Question: I have two timeseries of data that I want represented by its individual datapoints with different shapes. The correct shape is displayed in the graph (circle and square), although the legend displays the same shape for both lines (and a step-wise line that does not need to indicated by points). How can I have a circle and a square in the legend for the glucose and CDW respectively and no shape for the substrate.

I've tried different options with scale_shape_manual, but none seemed to work.
'''
data = read.table("Aps_F12_data_samples_raw.csv", header=TRUE, sep=",", fileEncoding="UTF-8-BOM")
df = data[,c(2,3,4,5,6,7,8,10)]
names(df) = c("time", "glucose", "substrate_use", "alkyl", "bola", "oleyl", "cdw", "substrate")
p1 <- ggplot(df, aes(x = time)) +
geom_point(aes(y = cdw, colour = "CDW", shape="CDW"), size=2) +
geom_point(aes(y = glucose, colour = "glucose", shape="glucose"), size=2) +
geom_line(data=df[!is.na(df$cdw),], aes(y = cdw, colour = "CDW"), size=1) +
geom_line(aes(y = glucose, colour = "glucose"), size=1) +
geom_step(aes(y = substrate, colour = "substrate"), size=1, linetype="dashed") +
theme_classic() + ylab("Concentration (g/l)") +
xlab("Time (h)") +
scale_colour_manual(name="Time (h)", values = c("CDW" = "grey", "glucose"= "#fb6a4a", "substrate"= "black")) +
scale_shape_manual(name="Time (h)", values = c("CDW"=16, "glucose"=15)) +
scale_y_continuous(breaks=c(0, 25, 50, 75, 100, 125, 150), labels=c("0", "25", "50", "75", "100", "125", "150")) +
theme(legend.position="bottom", legend.title=element_blank())
p2 <- ggplot(df, aes(x=time)) +
geom_line(aes(y = alkyl, colour = "alkyl SS"), size=1) +
geom_line(aes(y = oleyl, colour = "bola SS"), size=1) +
theme_classic() +
xlab("Time (h)") +
ylab("Concentration (g/l)") +
scale_colour_manual(values = c("#addd8e", "#f7fcb9")) +
theme(legend.position="bottom", legend.title=element_blank())
grid.arrange(p1,p2)
'''
'''
time glucose substrate_use alkyl bola oleyl cdw substrate
0.00000 163 NA NA NA NA NA 0
6.00000 165 NA NA NA NA 1.0 0
24.16667 144 <PHONE> NA NA NA 13.2 0
31.16667 134 <PHONE> NA NA NA 14.4 0
49.86667 115 <PHONE> NA NA NA 18.6 0
77.21667 96 <PHONE> NA NA NA 17.4 0
94.28333 83 <PHONE> NA NA NA 18.4 0
103.35000 77 <PHONE> NA NA NA 18.4 0
103.75000 128 NA NA NA NA NA 50
118.43333 122 <PHONE> NA NA NA 17.0 50
128.18333 119 <PHONE> NA NA NA 17.6 50
142.38333 111 <PHONE> NA NA NA 17.8 50
151.13333 107 NA NA NA NA NA 50
166.25000 100 NA NA NA NA 18.6 50
175.13333 95 NA NA NA NA 18.8 50
190.03333 89 NA NA NA NA 19.4 50
'''
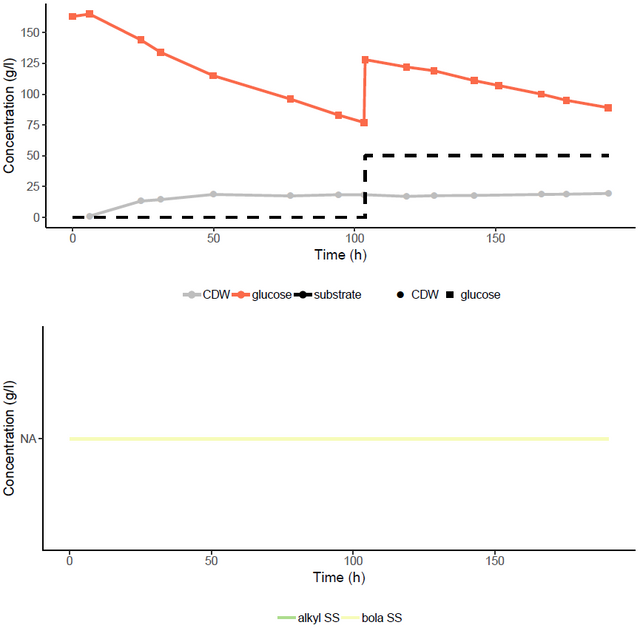
Answer: This combines the legends:
'''
ggplot(df, aes(x = time)) +
geom_point(aes(y = cdw, colour = "CDW", shape="CDW"), size=2) +
geom_point(aes(y = glucose, colour = "glucose", shape="glucose"), size=2) +
#you need a mapping in geom_point for substrate:
geom_point(aes(y = substrate, colour = "substrate", shape="substrate")) +
geom_line(data=df[!is.na(df$cdw),], aes(y = cdw, colour = "CDW"), size=1) +
geom_line(aes(y = glucose, colour = "glucose"), size=1) +
geom_step(aes(y = substrate, colour = "substrate"), size=1, linetype="dashed") +
theme_classic() + ylab("Concentration (g/l)") +
xlab("Time (h)") +
scale_colour_manual(name="Time (h)", values = c("CDW" = "grey", "glucose"= "#fb6a4a", "substrate"= "black")) +
#you can remove the points for substrate in the scale:
scale_shape_manual(name="Time (h)", values = c("CDW"=16, "glucose"=15, substrate = NA)) +
scale_y_continuous(breaks=c(0, 25, 50, 75, 100, 125, 150), labels=c("0", "25", "50", "75", "100", "125", "150")) +
theme(legend.position="bottom", legend.title=element_blank())
'''